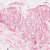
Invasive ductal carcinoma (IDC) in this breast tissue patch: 0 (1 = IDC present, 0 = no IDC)